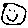
Label: smiley face